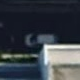
Vehicle type: Car